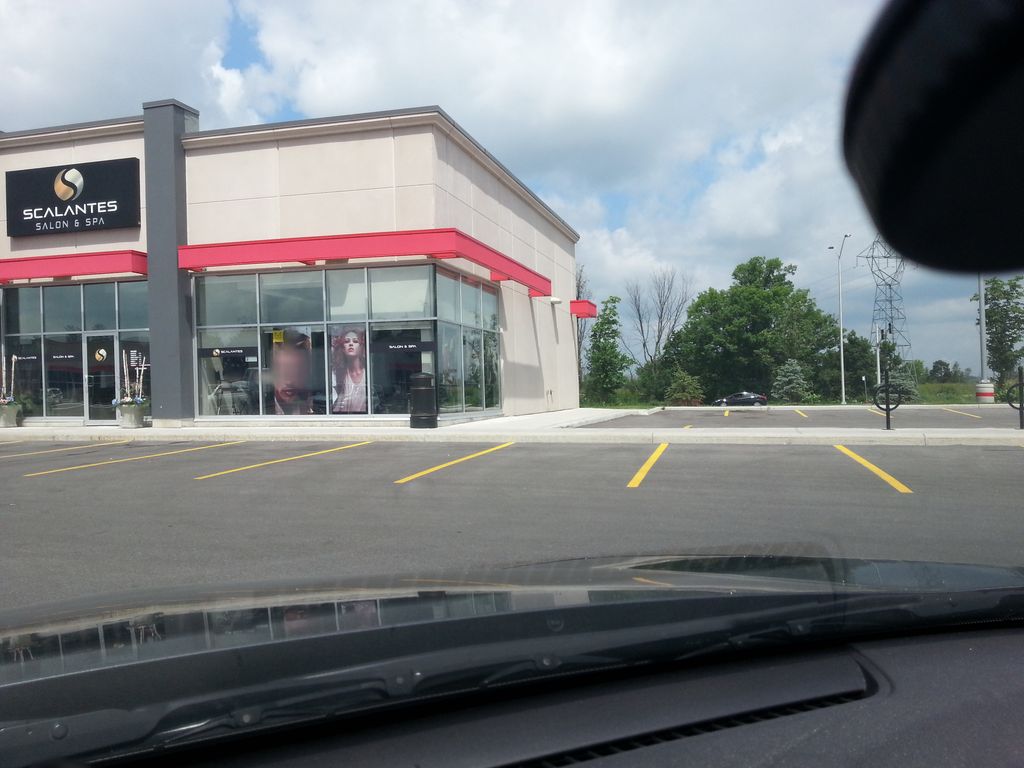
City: ottawa-gatineau